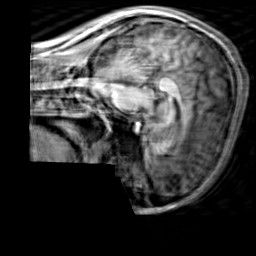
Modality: T1w
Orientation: sagittal
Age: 29
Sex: male
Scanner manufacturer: siemens
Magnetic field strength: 3 T
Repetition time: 2.3 s
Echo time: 0.00303 s